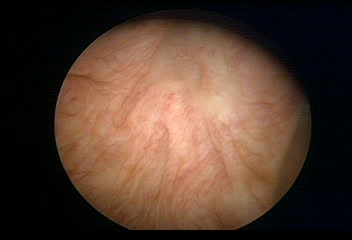
Modality: WLC
Class: Normal mucosa
Bladder cancer association: No